Question: I'm trying to use a toolbar in a splitviewcontroller. For some reasons that are unknown to me, the table view on the left is not resized correctly.

If I turn to portrait and open the table view from the toolbar item and then go back to landscape view, the tableview is then displayed properly. I'm not sure why this happens.
This is what I have in the RootViewController:
'''
self.navigationController.toolbar.items = [NSArray arrayWithObjects:... nil]; // Setting these to an empty array doesn't change anything
self.navigationController.toolbarHidden = NO;
self.navigationController.toolbar.barStyle = UIBarStyleDefault;
'''
I doubt the bug is there, but the complete source code is available on <URL> if there's something obvious to check.
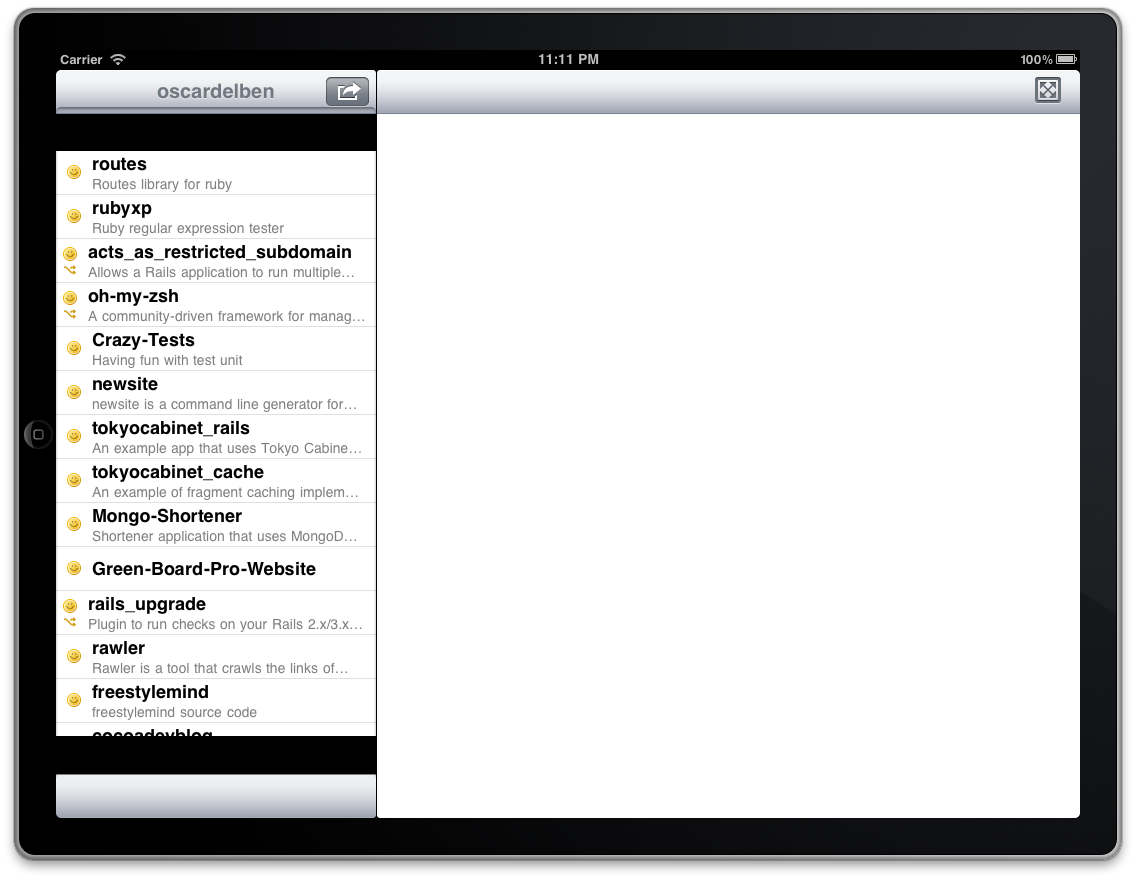
Answer: I moved the code into viewDidAppear and it now works as expected.